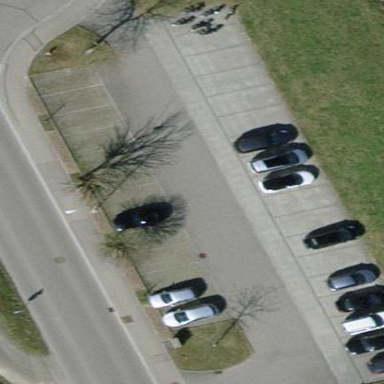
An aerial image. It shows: Parking area with surface.